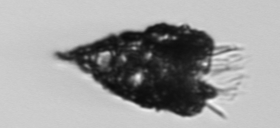
Label: Tintinnopsis